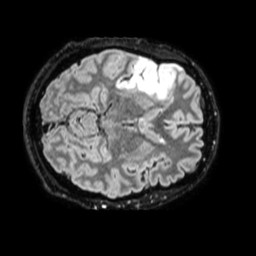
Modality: FLAIR
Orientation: axial
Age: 47
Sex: male
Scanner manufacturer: philips
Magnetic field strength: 1.5 T
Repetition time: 4.8 s
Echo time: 0.3363 s